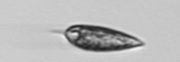
Label: Prorocentrum_triestinum